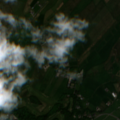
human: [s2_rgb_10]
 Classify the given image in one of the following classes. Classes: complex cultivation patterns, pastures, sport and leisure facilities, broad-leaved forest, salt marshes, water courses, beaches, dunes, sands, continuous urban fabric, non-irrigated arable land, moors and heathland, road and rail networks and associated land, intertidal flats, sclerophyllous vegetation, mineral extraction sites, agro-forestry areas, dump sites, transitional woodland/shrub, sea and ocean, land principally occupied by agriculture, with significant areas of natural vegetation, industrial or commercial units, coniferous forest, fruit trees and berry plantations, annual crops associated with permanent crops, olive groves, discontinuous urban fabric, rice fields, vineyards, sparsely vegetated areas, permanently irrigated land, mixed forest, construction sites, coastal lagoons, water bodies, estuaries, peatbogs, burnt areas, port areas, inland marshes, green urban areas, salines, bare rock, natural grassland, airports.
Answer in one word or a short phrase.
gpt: sport and leisure facilities, pastures